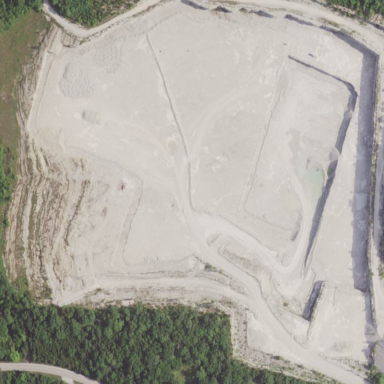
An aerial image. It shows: Quarry area.